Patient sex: M
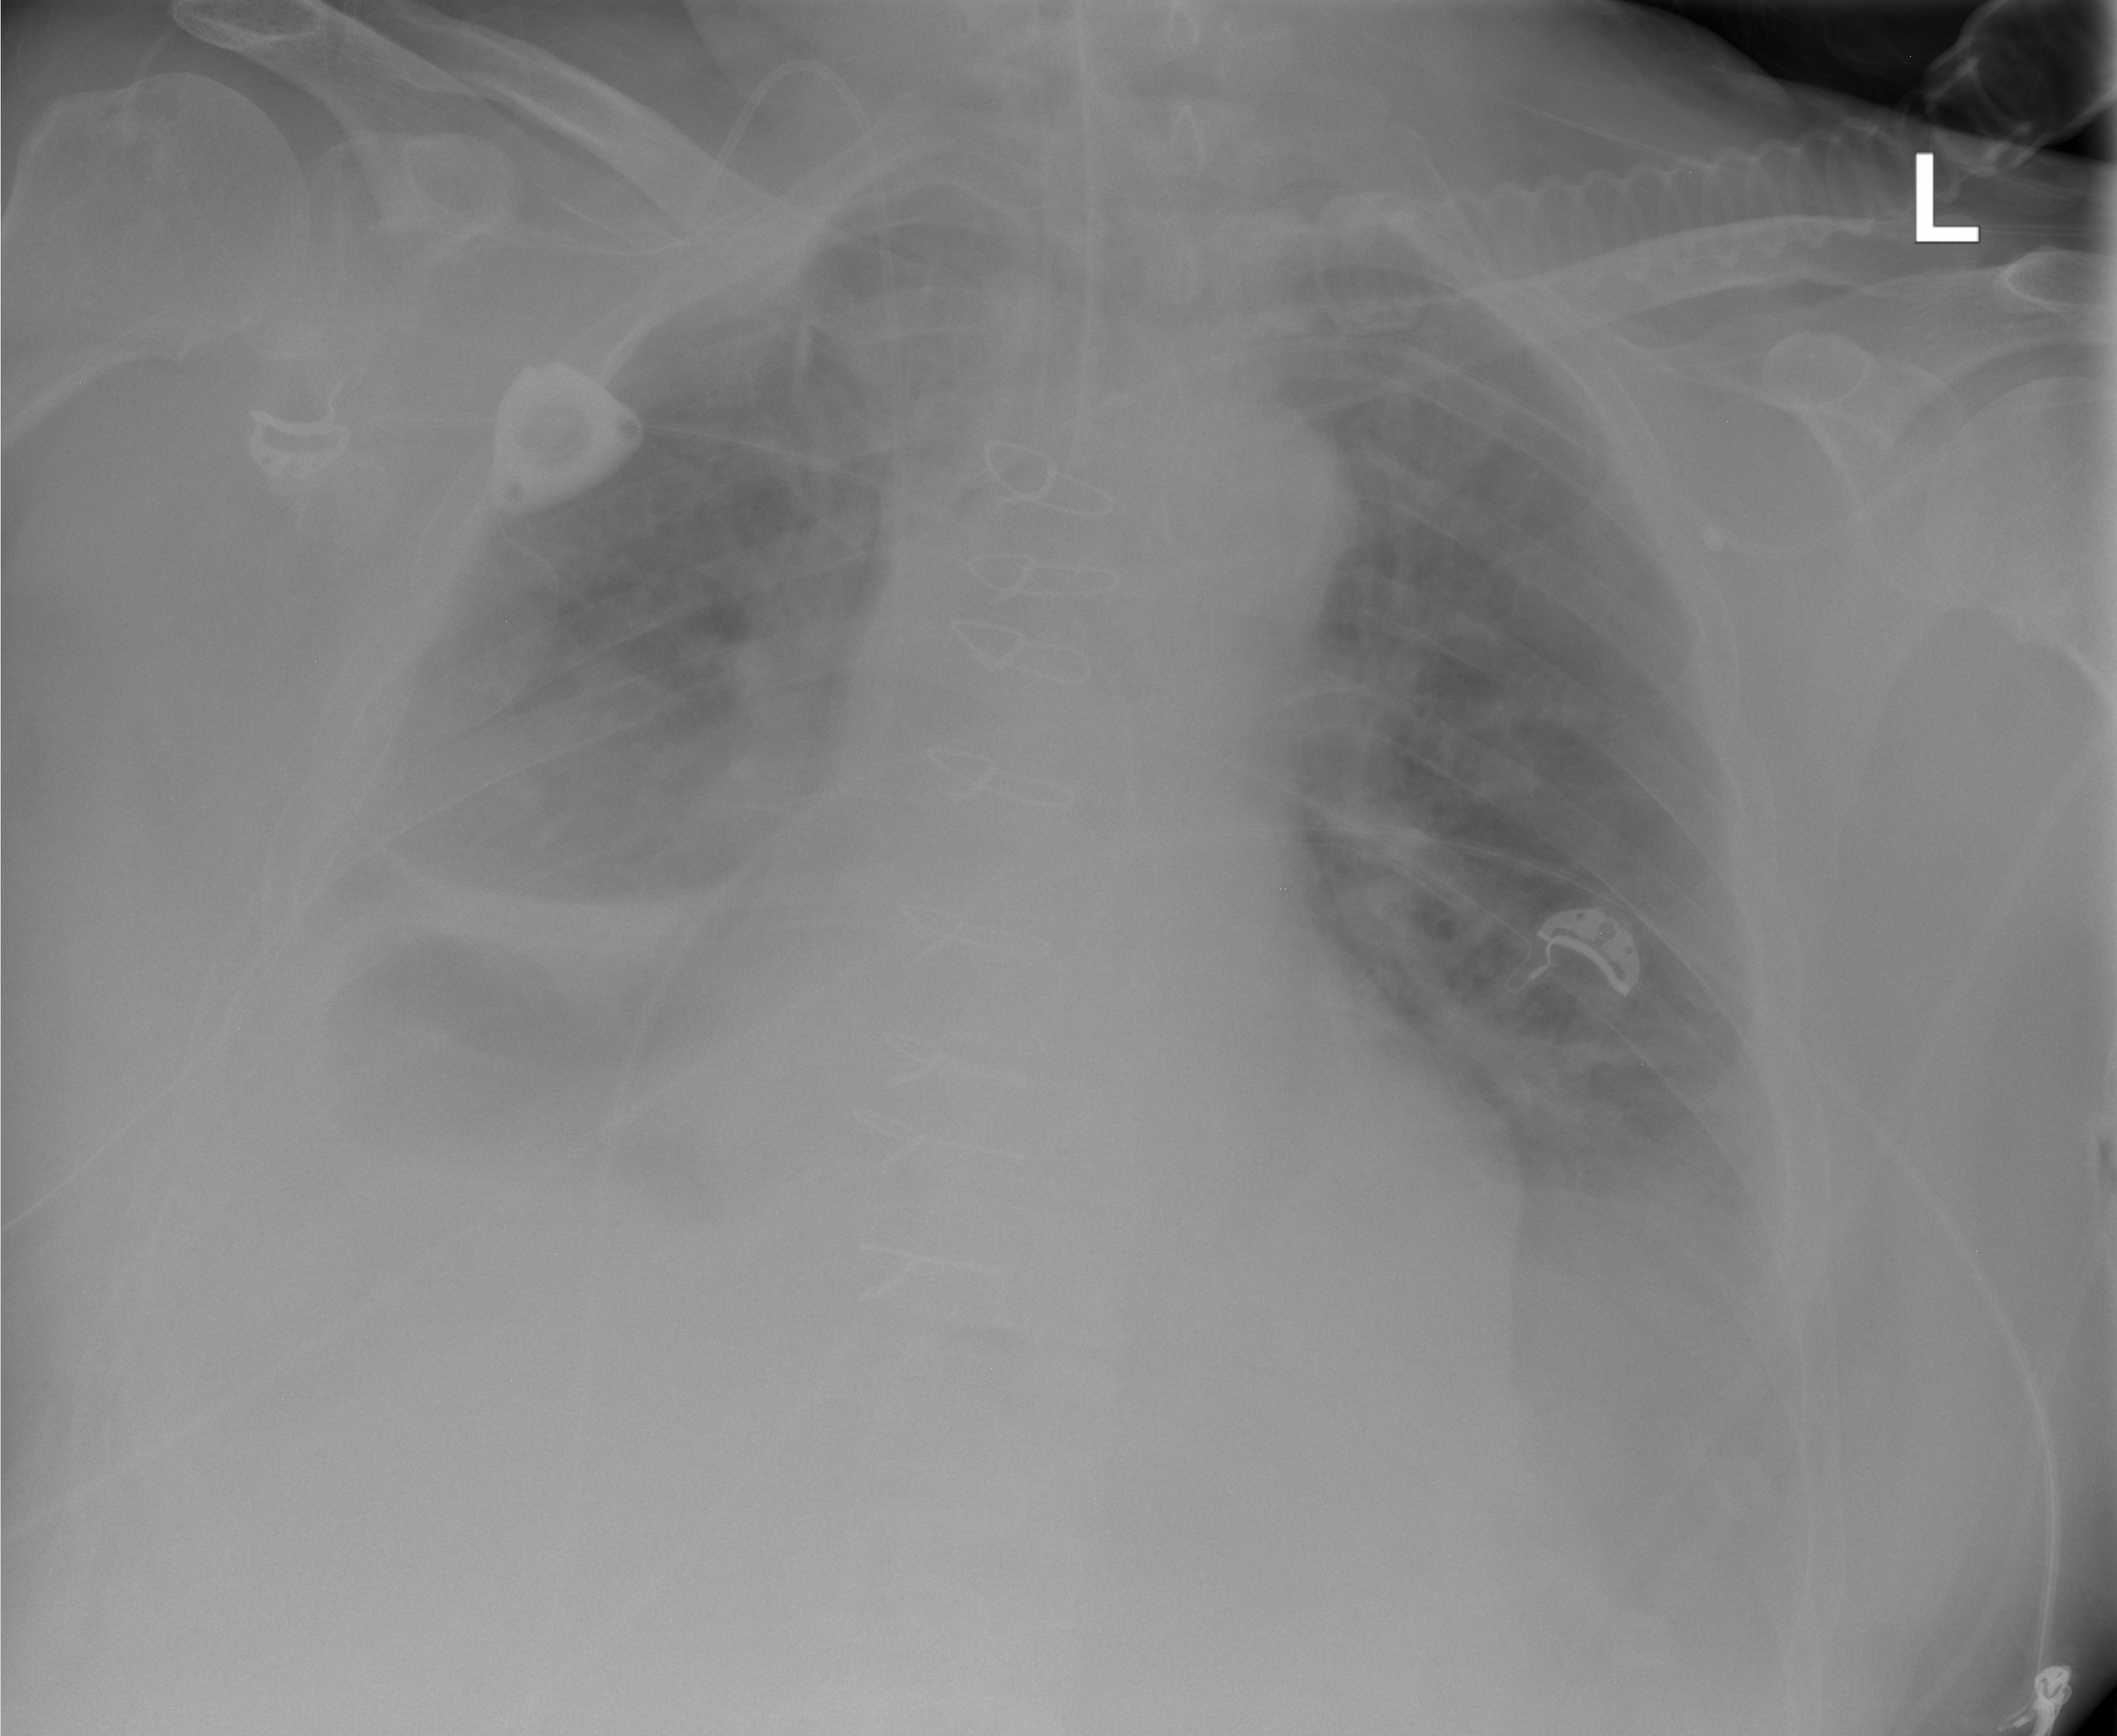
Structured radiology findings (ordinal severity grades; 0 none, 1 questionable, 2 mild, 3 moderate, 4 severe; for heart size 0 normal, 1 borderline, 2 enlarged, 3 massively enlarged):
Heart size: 0
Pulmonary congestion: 2
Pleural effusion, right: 2
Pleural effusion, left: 0
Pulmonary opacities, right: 0
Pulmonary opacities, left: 0
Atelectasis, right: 2
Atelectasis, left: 0